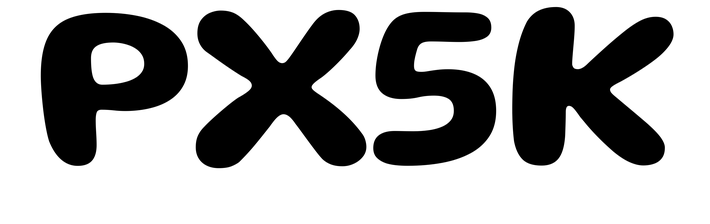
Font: Gluten_SemiBold